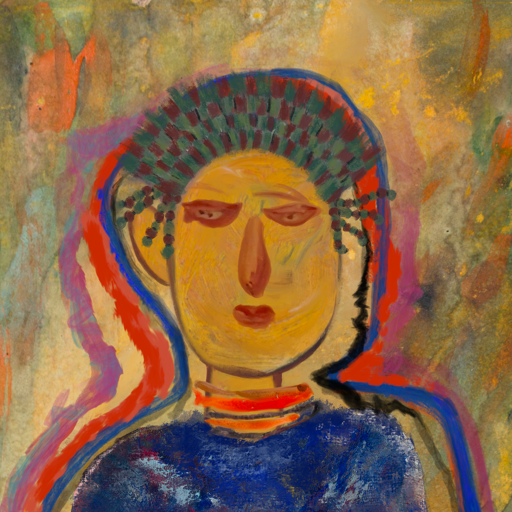
Background: Comrade, Head And Neck Front: After_Raid, Face Front: Pious_Lady, Bust: Irani, Hair Front: Experience, Head Accessory: After_Raid_Crown, Second Necklace: Blank, Necklace: Experience, Baby: Blank